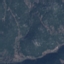
Land use / land cover class: HerbaceousVegetation